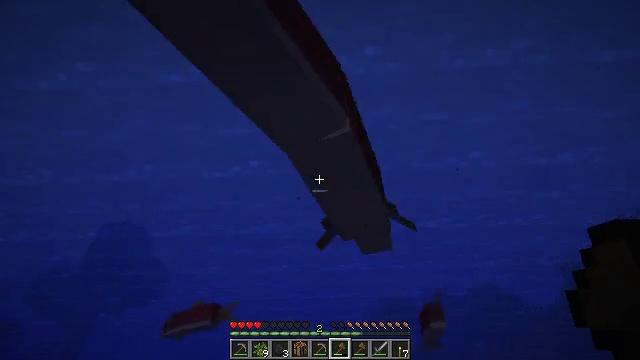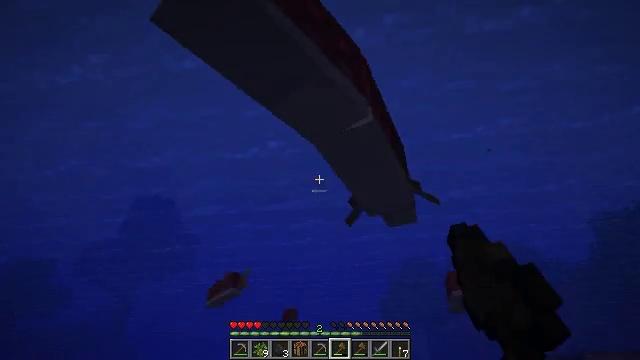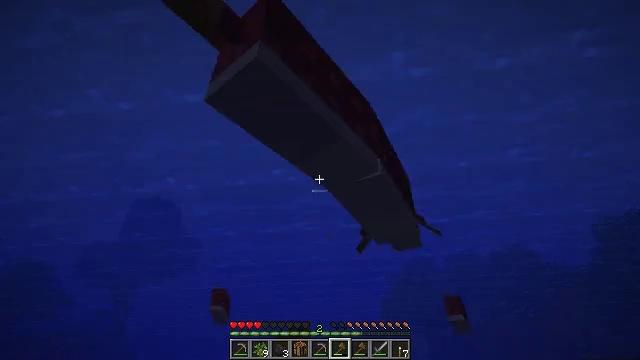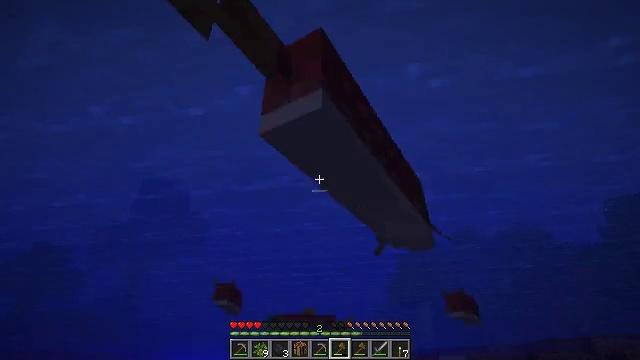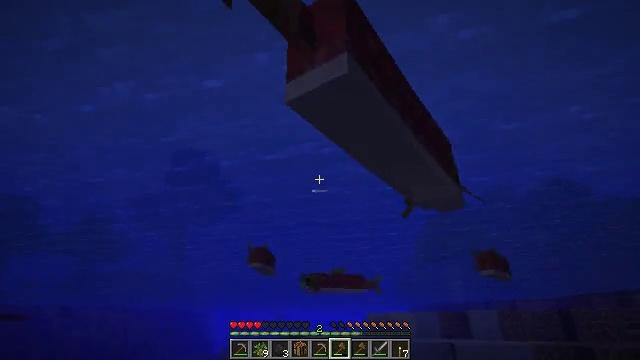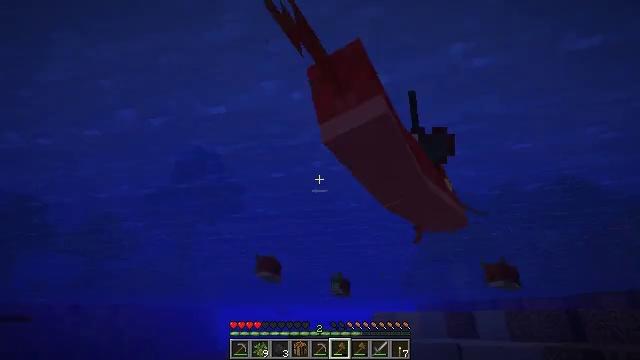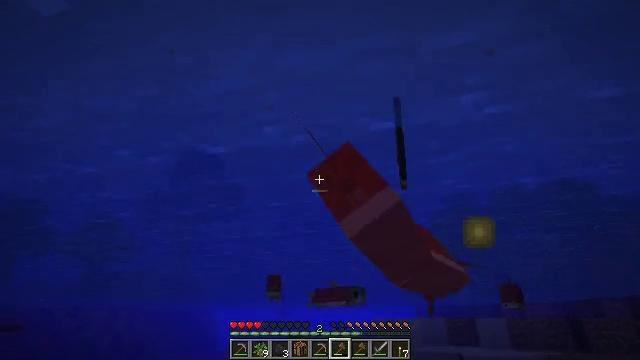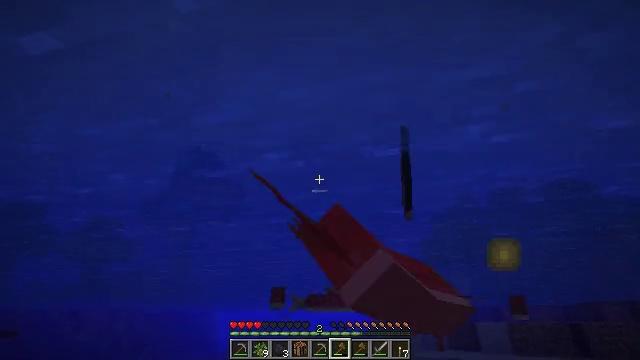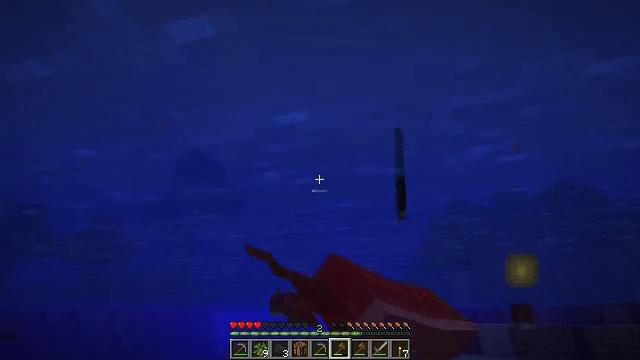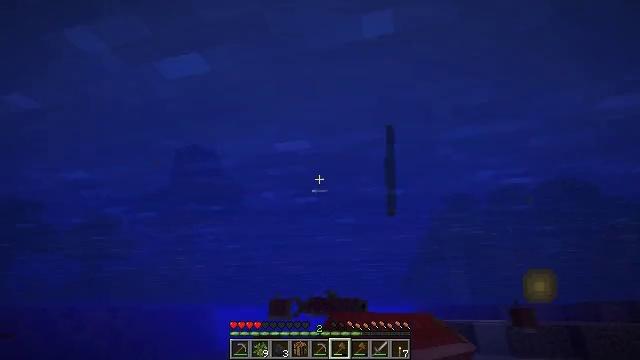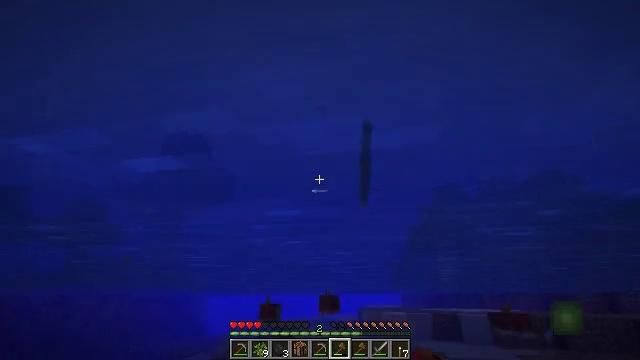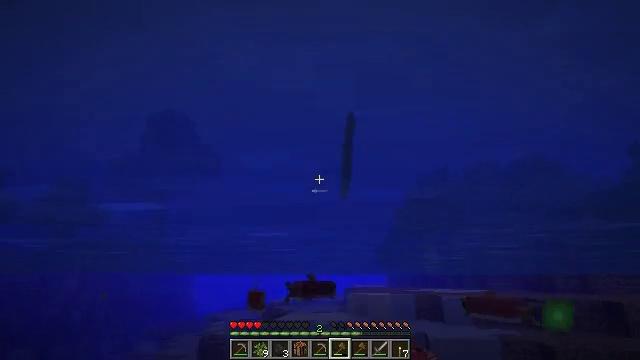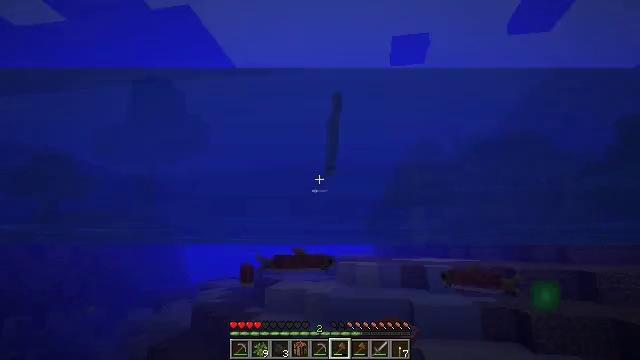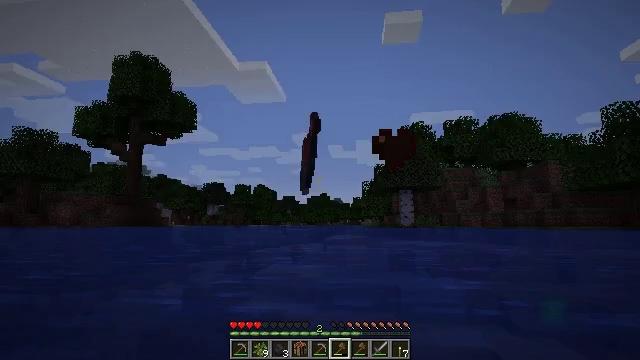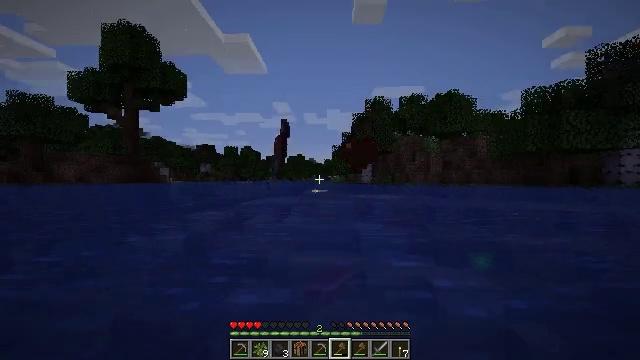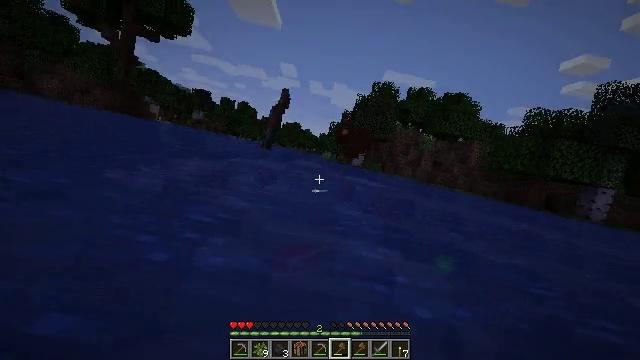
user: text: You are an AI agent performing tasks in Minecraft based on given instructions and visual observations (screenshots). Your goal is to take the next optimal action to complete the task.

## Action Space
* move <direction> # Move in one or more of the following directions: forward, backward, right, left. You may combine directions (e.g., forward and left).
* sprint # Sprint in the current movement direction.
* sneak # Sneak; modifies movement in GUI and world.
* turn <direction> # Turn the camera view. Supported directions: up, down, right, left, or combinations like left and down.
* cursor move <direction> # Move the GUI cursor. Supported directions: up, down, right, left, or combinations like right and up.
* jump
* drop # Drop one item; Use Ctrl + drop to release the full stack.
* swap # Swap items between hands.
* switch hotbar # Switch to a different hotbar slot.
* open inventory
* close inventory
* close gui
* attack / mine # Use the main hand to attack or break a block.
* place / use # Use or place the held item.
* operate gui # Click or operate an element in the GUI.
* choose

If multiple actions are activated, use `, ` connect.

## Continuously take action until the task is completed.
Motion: motion action
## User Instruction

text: Fish and kill the salmon.
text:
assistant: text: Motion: move back, turn left and down, attack / mine, jump
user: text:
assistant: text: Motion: attack / mine, jump
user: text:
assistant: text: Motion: turn left and down, attack / mine, jump
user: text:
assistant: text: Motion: turn left and down, jump
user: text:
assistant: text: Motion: attack / mine, jump
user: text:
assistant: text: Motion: attack / mine, jump
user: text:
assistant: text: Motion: attack / mine, jump
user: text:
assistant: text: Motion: jump
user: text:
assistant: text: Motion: jump
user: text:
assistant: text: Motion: turn right and down, jump
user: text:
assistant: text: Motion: turn right and down, jump
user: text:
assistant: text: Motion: turn right and down, jump
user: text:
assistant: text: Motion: turn right and down, jump
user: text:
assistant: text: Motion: turn right and down, jump
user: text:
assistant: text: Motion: turn right and down, jump
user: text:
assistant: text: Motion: turn down, jump
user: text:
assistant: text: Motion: turn down, jump
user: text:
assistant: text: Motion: turn down, jump
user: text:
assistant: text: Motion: turn right and down, jump
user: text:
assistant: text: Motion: turn down, jump
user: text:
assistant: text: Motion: turn down, jump
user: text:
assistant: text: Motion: jump
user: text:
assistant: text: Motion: jump
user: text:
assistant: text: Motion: jump
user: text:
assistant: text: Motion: jump
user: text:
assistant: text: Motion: jump
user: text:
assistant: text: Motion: jump
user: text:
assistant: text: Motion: jump
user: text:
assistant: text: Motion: turn down, jump
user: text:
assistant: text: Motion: turn right and down, jump